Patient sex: M
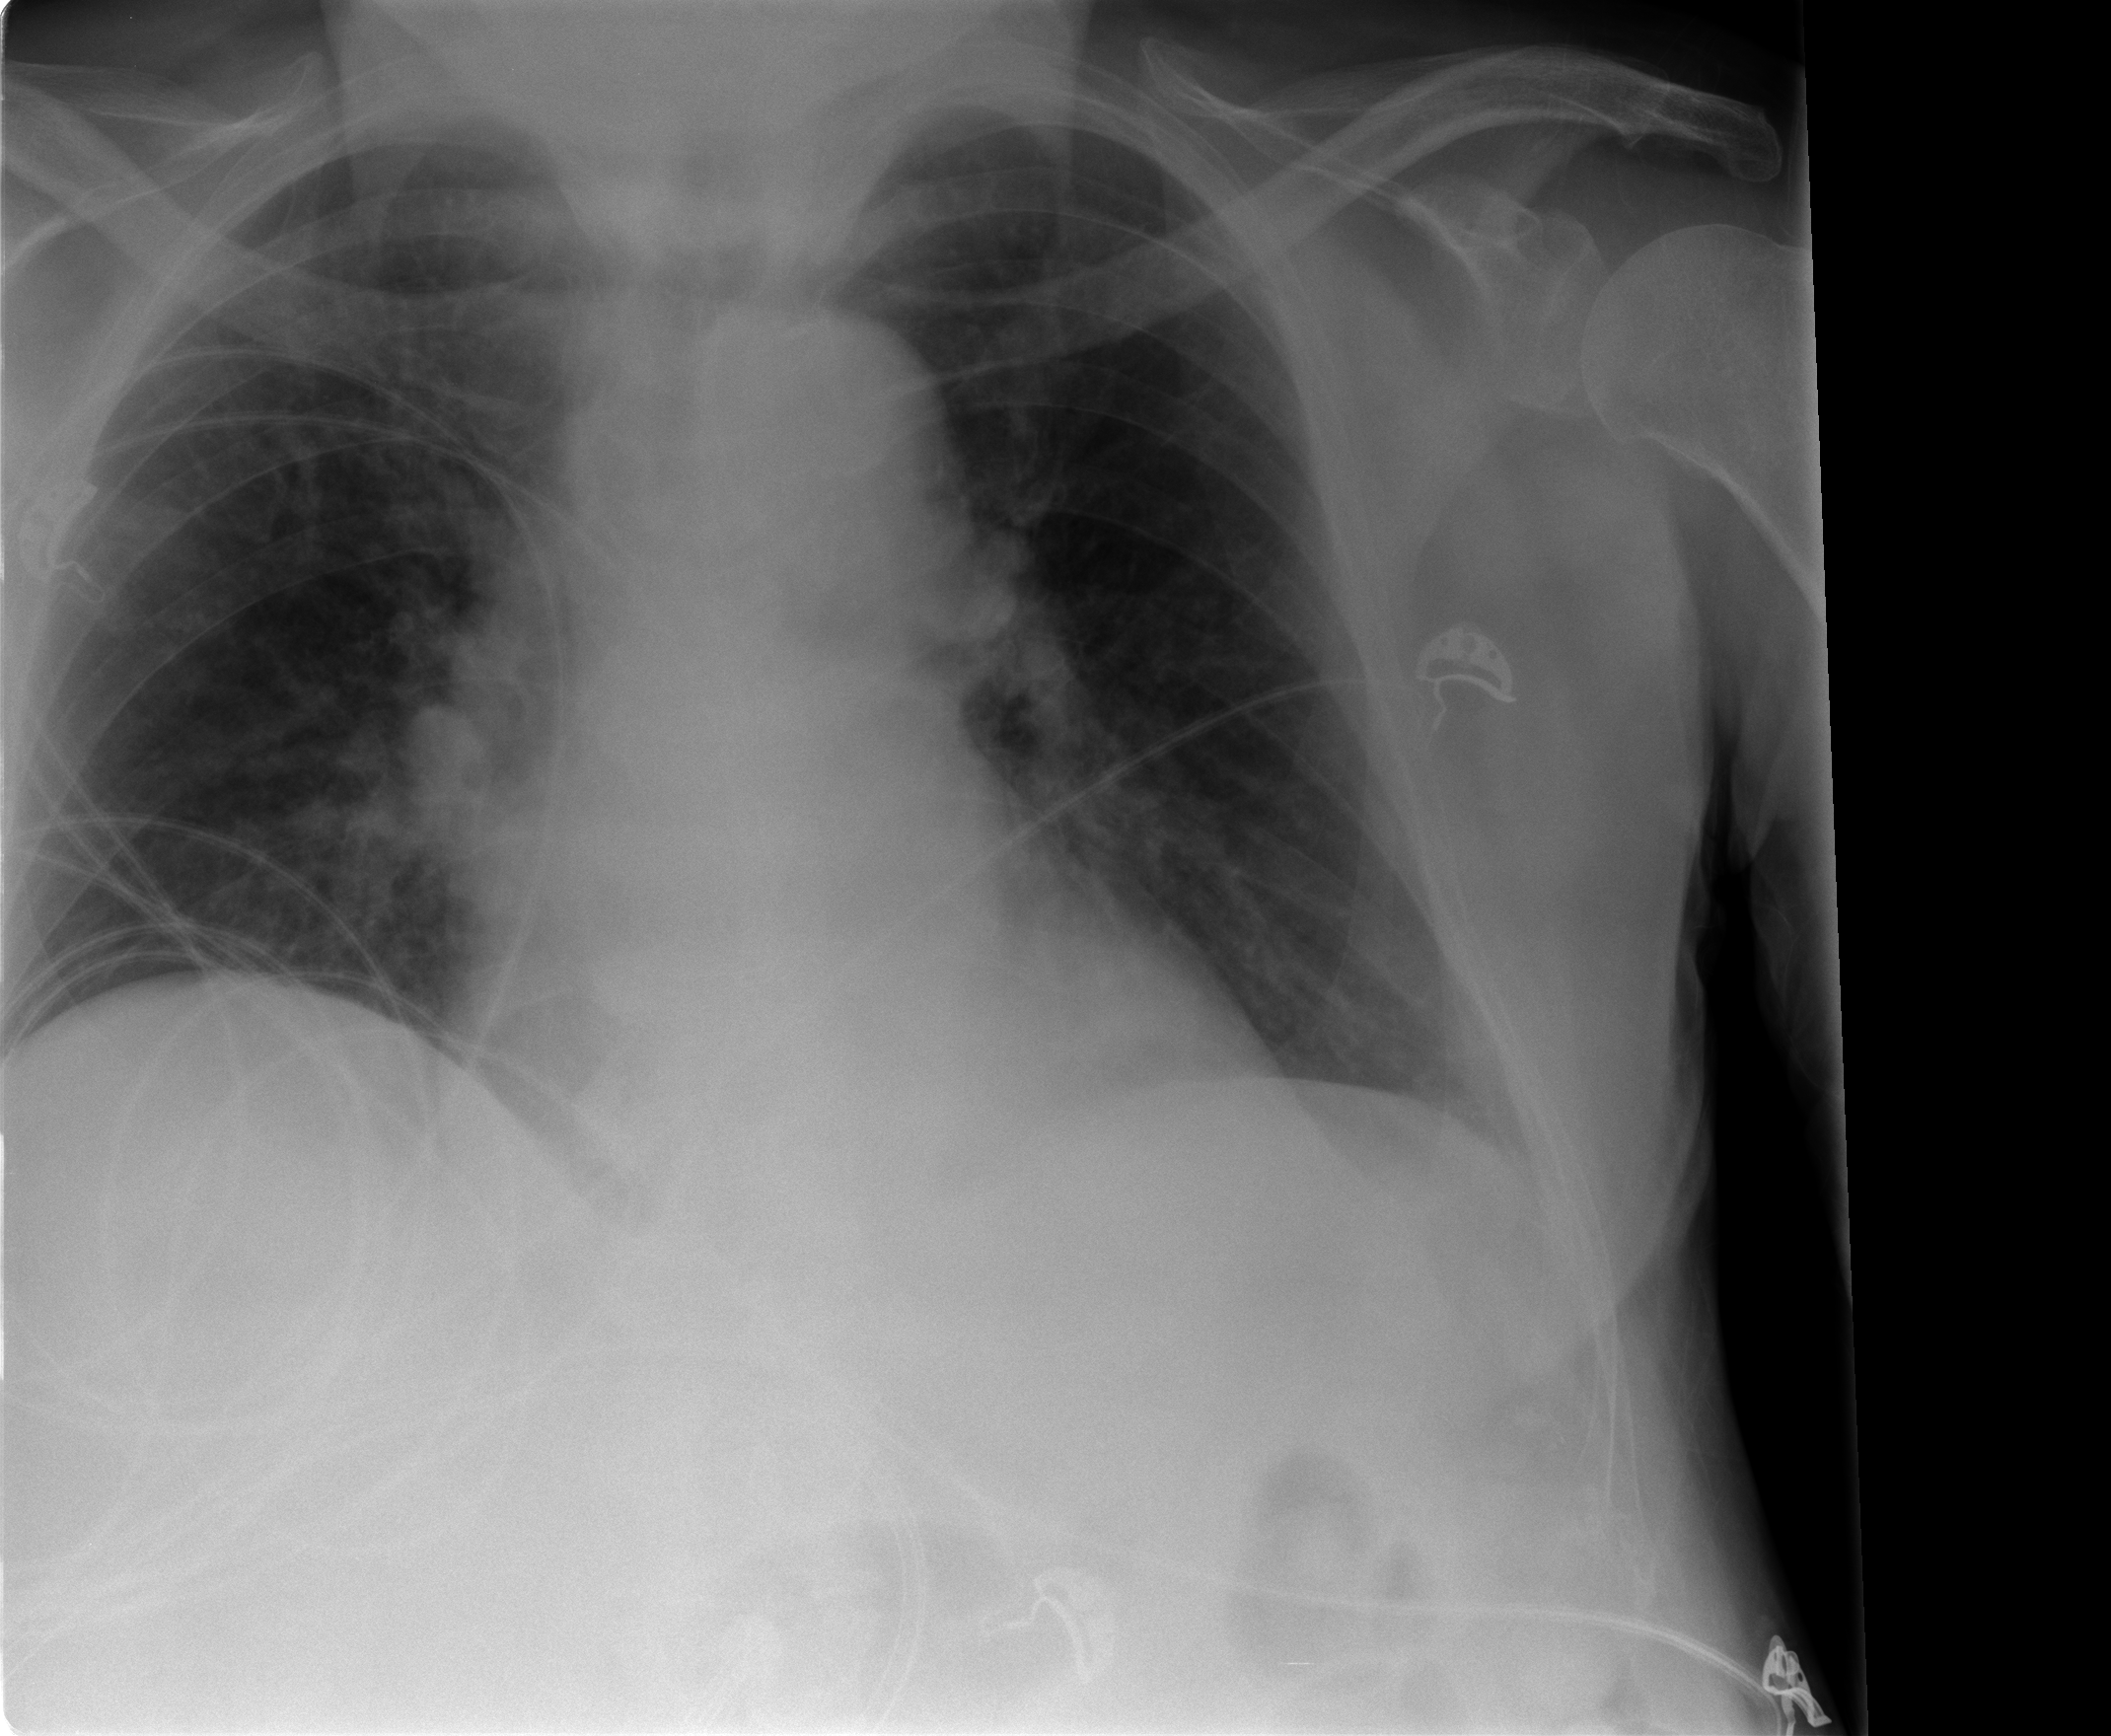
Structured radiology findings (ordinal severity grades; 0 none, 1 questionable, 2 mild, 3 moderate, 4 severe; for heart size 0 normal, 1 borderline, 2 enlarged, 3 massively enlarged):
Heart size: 1
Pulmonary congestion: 0
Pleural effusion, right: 0
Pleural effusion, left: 0
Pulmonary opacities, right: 1
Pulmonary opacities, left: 0
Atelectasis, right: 0
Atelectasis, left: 2